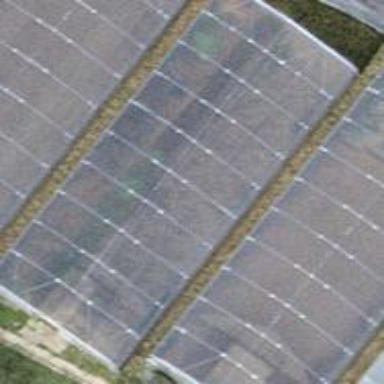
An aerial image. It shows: Greenhouse.